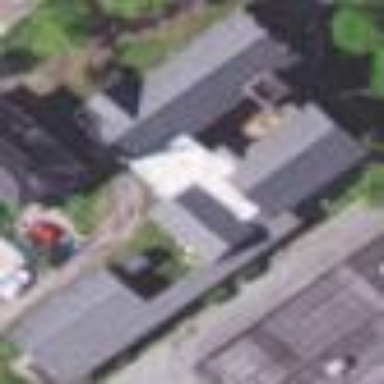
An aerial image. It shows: Building that serves as place of worship.